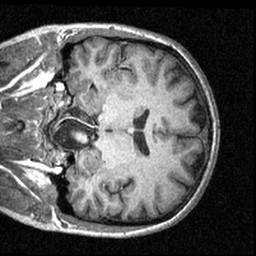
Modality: T1w
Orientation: coronal
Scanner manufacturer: siemens
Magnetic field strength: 3 T
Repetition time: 1.57 s
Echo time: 0.00304 s